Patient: sex F, age 74
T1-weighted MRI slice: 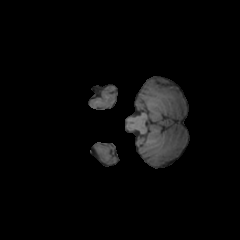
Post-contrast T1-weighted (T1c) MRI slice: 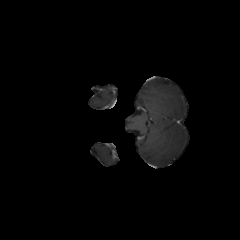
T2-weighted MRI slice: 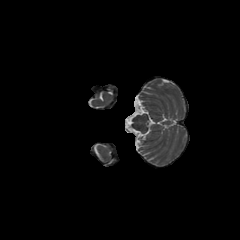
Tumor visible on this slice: no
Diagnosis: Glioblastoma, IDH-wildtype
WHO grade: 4